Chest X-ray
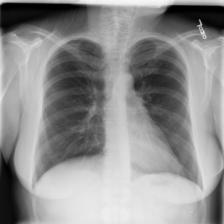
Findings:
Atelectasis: negative
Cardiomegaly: negative
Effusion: negative
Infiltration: negative
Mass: negative
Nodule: negative
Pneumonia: negative
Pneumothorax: negative
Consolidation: negative
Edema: negative
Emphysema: negative
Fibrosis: negative
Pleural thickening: negative
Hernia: negative